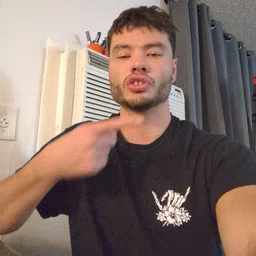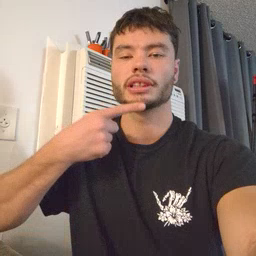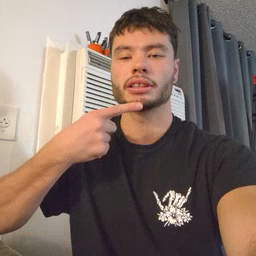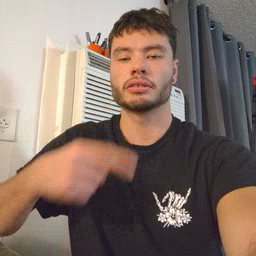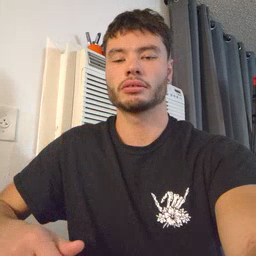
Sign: chin